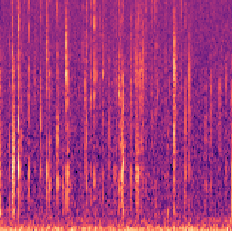
Sound class: Fire crackling